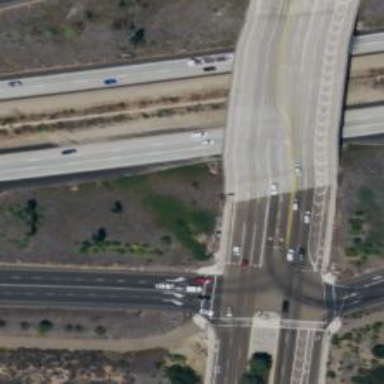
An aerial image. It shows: Primary highway crossing over bridge.